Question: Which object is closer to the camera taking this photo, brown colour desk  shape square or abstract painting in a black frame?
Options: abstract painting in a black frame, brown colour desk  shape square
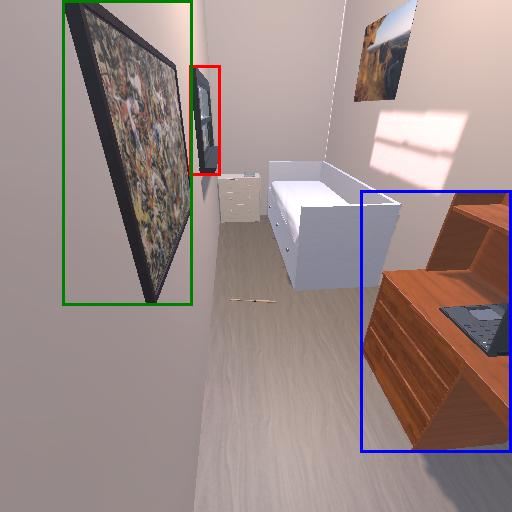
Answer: abstract painting in a black frame